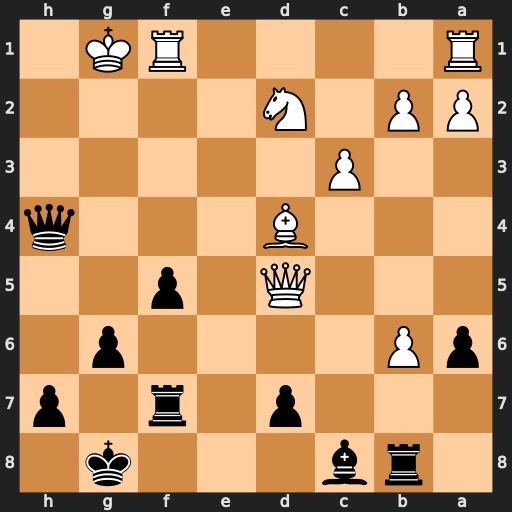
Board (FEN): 1rb3k1/3p1r1p/pP4p1/3Q1p2/3B3q/2P5/PP1N4/R4RK1
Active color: b
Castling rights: -
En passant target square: -
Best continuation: Bb7 Qe5 Qg5+ Kf2 Qxd2+